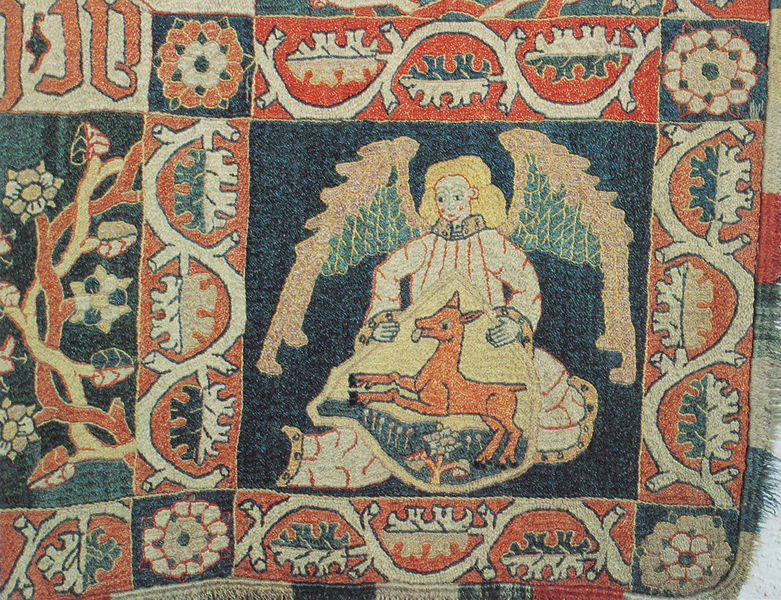
Titel: Der Osterteppich
Institution: Hamburg, Museum für Kunst und Gewerbe
Schlagwörter: blau, blätter, flügel, gelb, grün, äste, ausschnitt, blume, blumen, frau, kleid, orange, blüten, rot, tier, tuch, muster, ornament, teppich, blond, kragen, hände, ast, zweige, bestickt, gewand, stickerei, stoff, blatt, pflanzen, engel, ranken, farbig, wandteppich, detail, ernst, ornamente, foto, religion, zweig, wappen, schoss, hirsch, reh, zunge, mittelalter, eichen, textil, eichenblätter, blondes haar, blaut, gestreiftes kleid, stoffteppich, andteppich